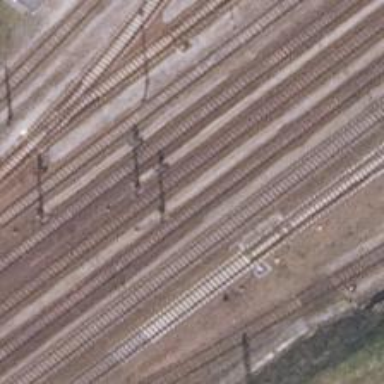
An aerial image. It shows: Railway signal.